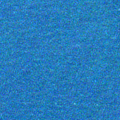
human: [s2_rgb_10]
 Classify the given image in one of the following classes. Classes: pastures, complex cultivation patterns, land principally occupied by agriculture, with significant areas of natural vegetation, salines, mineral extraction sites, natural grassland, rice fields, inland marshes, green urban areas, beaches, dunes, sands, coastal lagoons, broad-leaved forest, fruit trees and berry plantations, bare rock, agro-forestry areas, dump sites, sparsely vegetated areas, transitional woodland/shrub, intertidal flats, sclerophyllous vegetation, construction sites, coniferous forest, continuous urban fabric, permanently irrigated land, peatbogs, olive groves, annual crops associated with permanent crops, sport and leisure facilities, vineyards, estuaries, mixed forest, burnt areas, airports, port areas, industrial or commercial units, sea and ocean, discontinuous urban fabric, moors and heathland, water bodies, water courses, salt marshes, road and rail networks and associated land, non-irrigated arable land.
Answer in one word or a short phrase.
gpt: sea and ocean